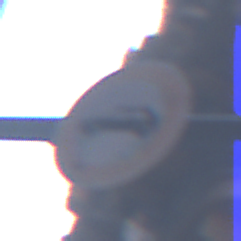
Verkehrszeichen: VerbotPersonenkraftwagen
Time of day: MorningAfternoon
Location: Outdoor (Urban)
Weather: PartlyCloudy
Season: NotSpecified
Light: Natural